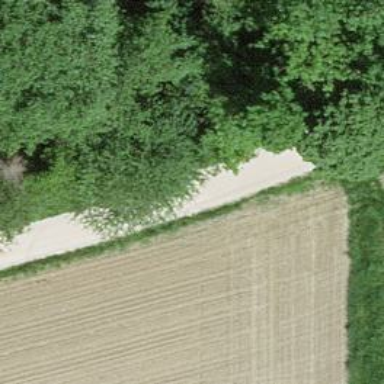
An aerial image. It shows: Compacted track with grade2 level.